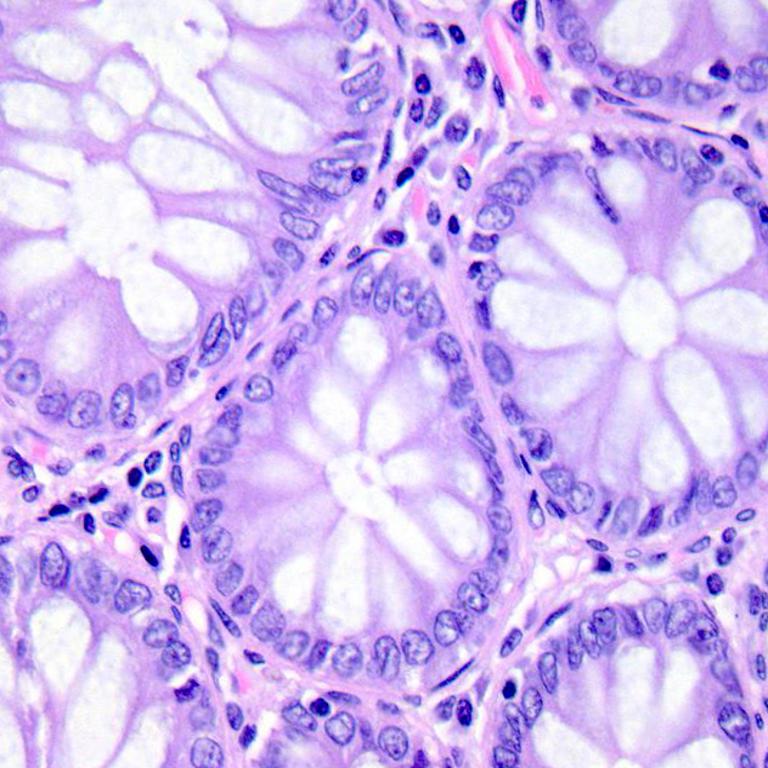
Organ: colon
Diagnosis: benign